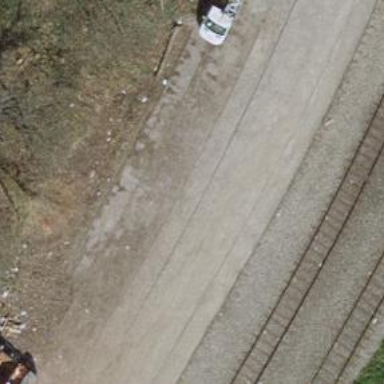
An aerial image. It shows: Disused railway siding with one track.